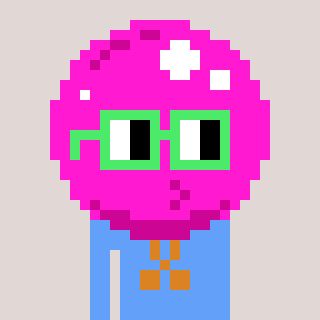
a pixel art character with square light green glasses, a bubblegum-shaped head and a blue-colored body on a warm background